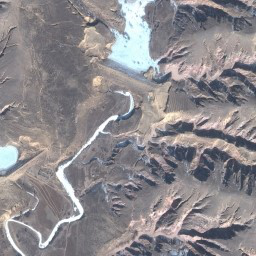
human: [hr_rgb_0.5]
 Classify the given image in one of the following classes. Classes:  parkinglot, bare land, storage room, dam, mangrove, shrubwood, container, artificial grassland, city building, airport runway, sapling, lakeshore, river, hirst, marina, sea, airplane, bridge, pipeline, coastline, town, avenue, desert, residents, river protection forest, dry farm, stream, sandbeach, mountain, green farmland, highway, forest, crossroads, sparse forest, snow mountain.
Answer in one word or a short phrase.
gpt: mountain